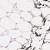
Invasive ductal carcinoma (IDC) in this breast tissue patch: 0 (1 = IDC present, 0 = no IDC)